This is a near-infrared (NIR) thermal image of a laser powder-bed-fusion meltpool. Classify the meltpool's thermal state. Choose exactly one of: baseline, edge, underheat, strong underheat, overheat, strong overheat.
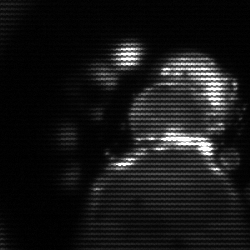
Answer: baseline